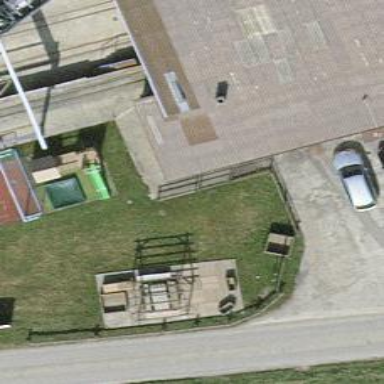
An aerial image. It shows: Playground area for leisure land.